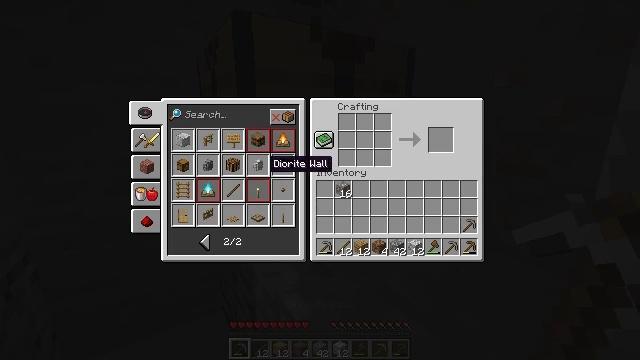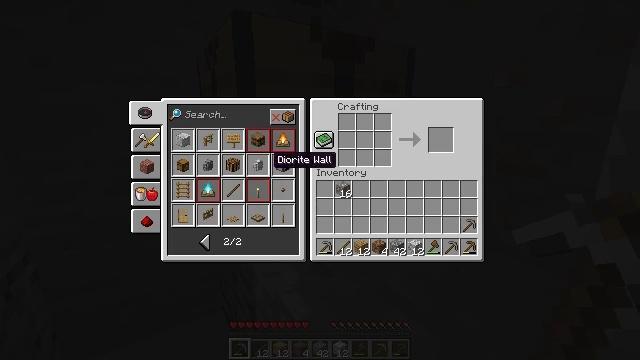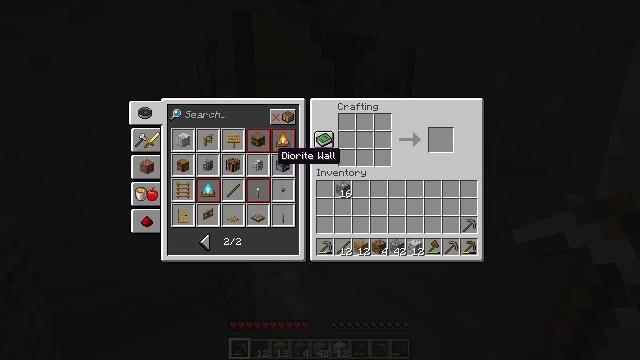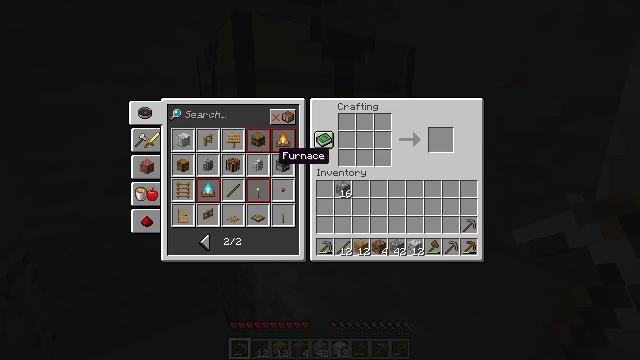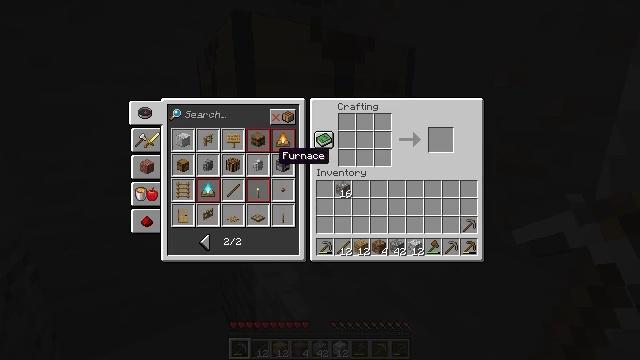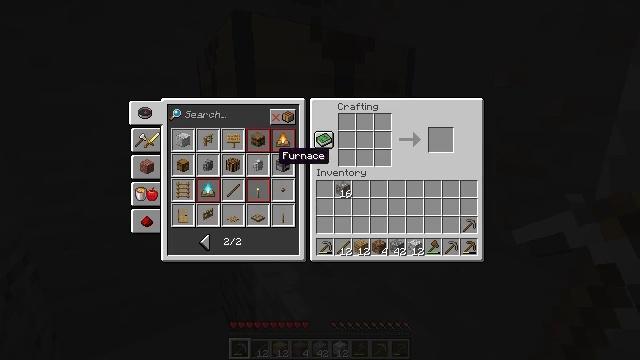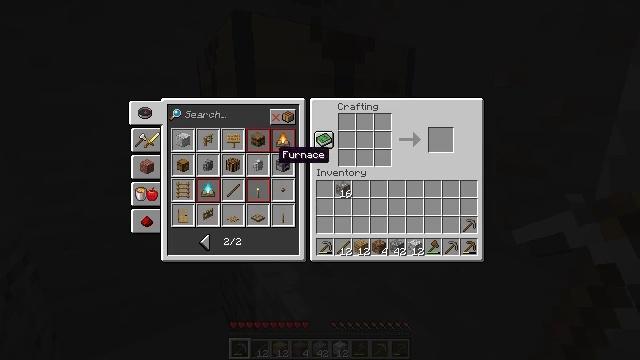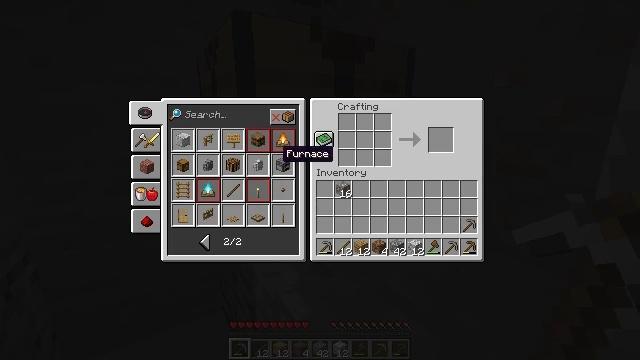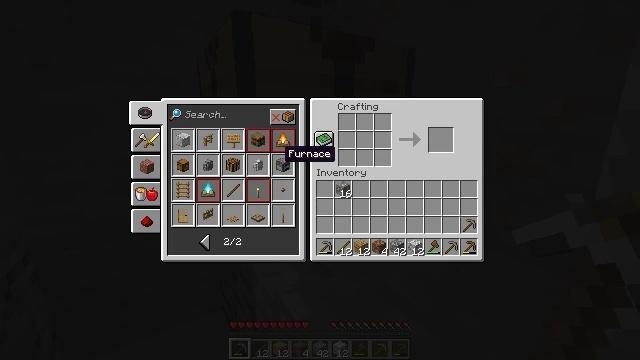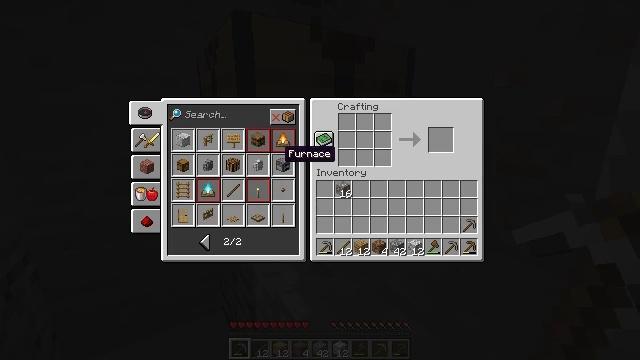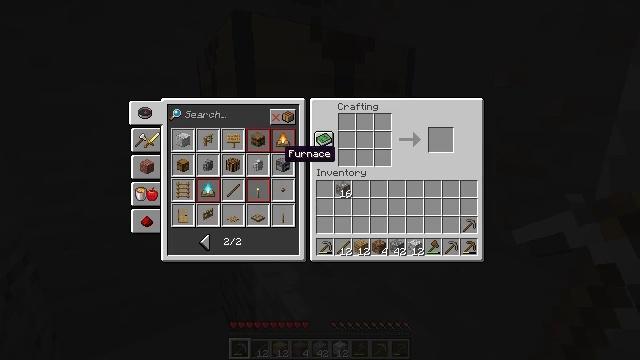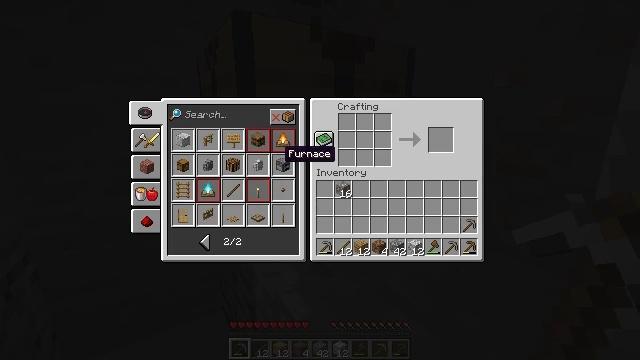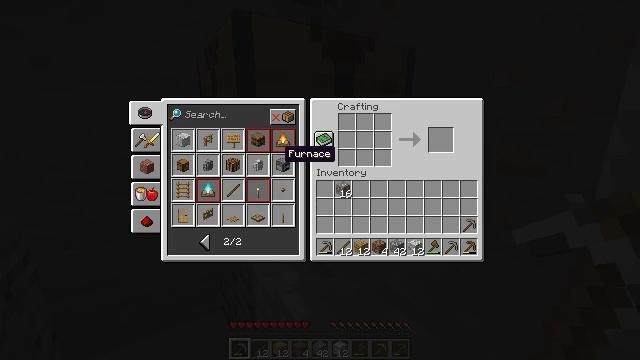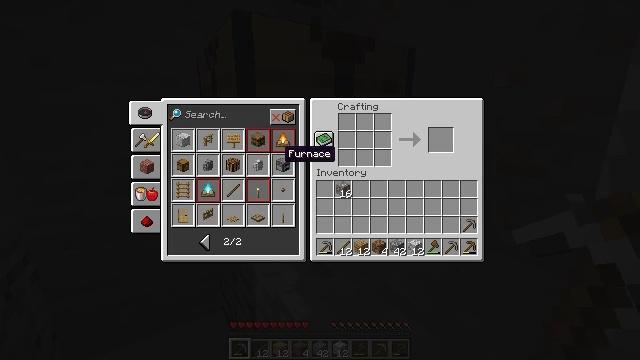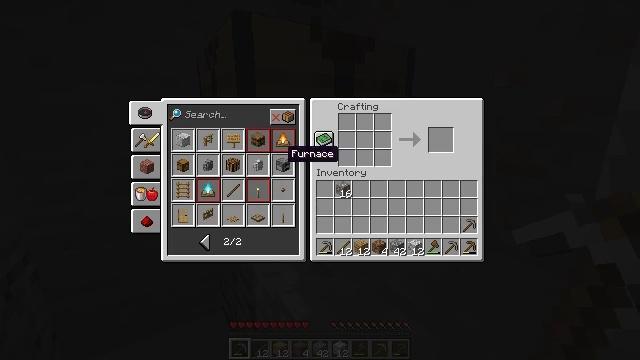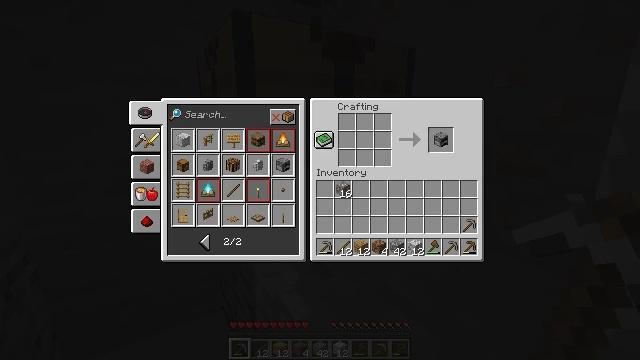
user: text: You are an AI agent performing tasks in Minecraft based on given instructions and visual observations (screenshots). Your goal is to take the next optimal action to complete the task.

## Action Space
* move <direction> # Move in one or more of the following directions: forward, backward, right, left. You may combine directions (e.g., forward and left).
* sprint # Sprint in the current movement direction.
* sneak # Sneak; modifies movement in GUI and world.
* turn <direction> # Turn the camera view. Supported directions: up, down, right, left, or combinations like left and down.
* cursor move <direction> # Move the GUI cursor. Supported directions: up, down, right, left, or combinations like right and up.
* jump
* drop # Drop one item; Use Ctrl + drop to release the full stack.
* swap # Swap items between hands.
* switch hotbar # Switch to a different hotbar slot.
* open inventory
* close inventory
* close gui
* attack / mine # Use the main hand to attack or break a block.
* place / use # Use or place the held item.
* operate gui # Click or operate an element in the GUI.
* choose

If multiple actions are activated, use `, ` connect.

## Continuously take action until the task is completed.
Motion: motion action
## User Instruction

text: Open the crafting table and craft a furnace with cobblestone.
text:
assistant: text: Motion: no_op
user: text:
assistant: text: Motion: no_op
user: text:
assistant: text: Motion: no_op
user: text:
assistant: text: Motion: no_op
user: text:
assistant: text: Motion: no_op
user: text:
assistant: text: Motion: no_op
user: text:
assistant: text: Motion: no_op
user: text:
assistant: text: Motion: no_op
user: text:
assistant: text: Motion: no_op
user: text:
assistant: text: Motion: no_op
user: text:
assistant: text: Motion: operate gui
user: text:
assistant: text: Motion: operate gui
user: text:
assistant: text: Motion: operate gui
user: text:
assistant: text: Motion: operate gui
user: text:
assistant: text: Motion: no_op
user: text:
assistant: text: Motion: cursor move right
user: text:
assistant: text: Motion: cursor move right
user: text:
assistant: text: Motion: cursor move right
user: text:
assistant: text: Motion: cursor move right
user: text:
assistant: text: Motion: cursor move right and up
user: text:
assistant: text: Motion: cursor move right
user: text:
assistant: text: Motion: no_op
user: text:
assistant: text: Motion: cursor move right
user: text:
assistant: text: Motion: cursor move right
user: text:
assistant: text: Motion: no_op
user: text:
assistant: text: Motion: no_op
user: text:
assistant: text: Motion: no_op
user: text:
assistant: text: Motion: no_op
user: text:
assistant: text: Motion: no_op
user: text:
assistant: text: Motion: no_op